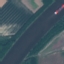
Land use / land cover class: River